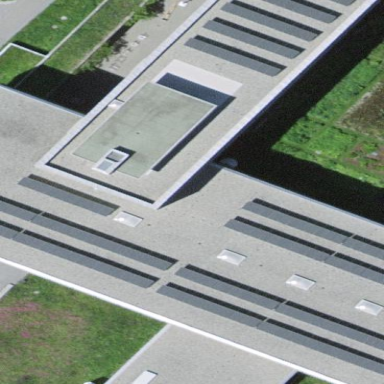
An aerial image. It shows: School building.